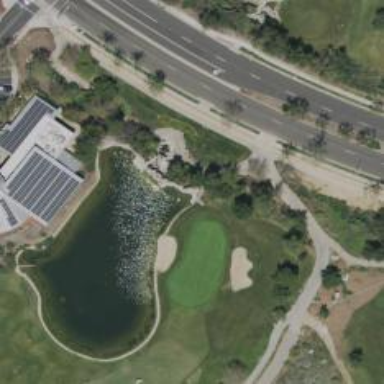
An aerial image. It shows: Service road used as golf cart path.